Aerial crown-view tile of a tropical tree (Barro Colorado Island, Panama), acquired 20250414:
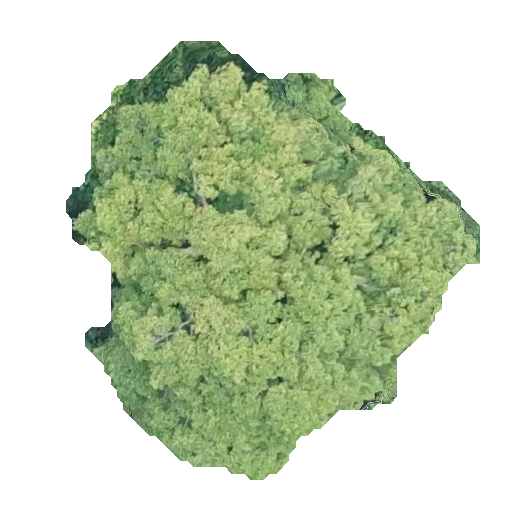
Species: Astronium graveolens
GBIF accepted scientific name: Astronium graveolens
Crown area: 172.735 m²